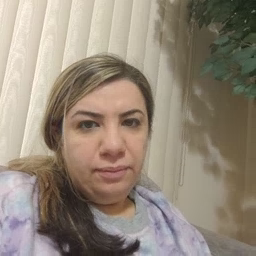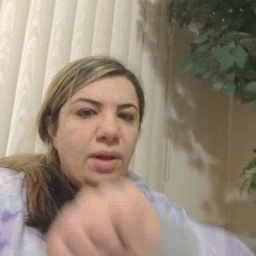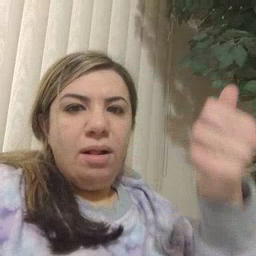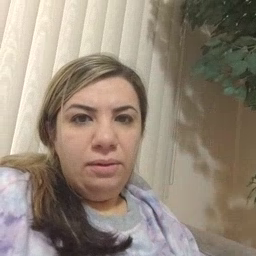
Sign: another